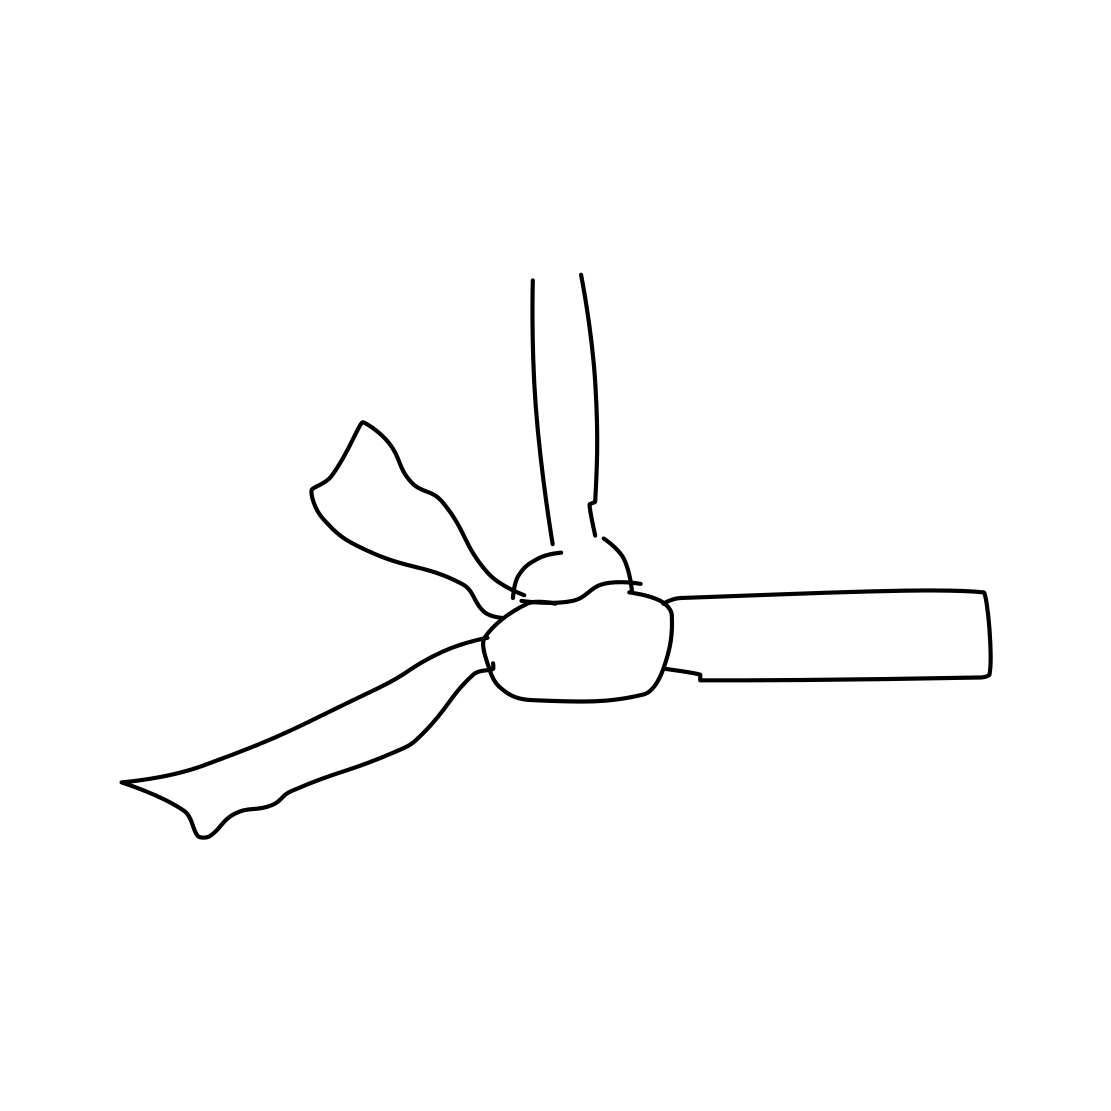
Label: fan